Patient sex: F
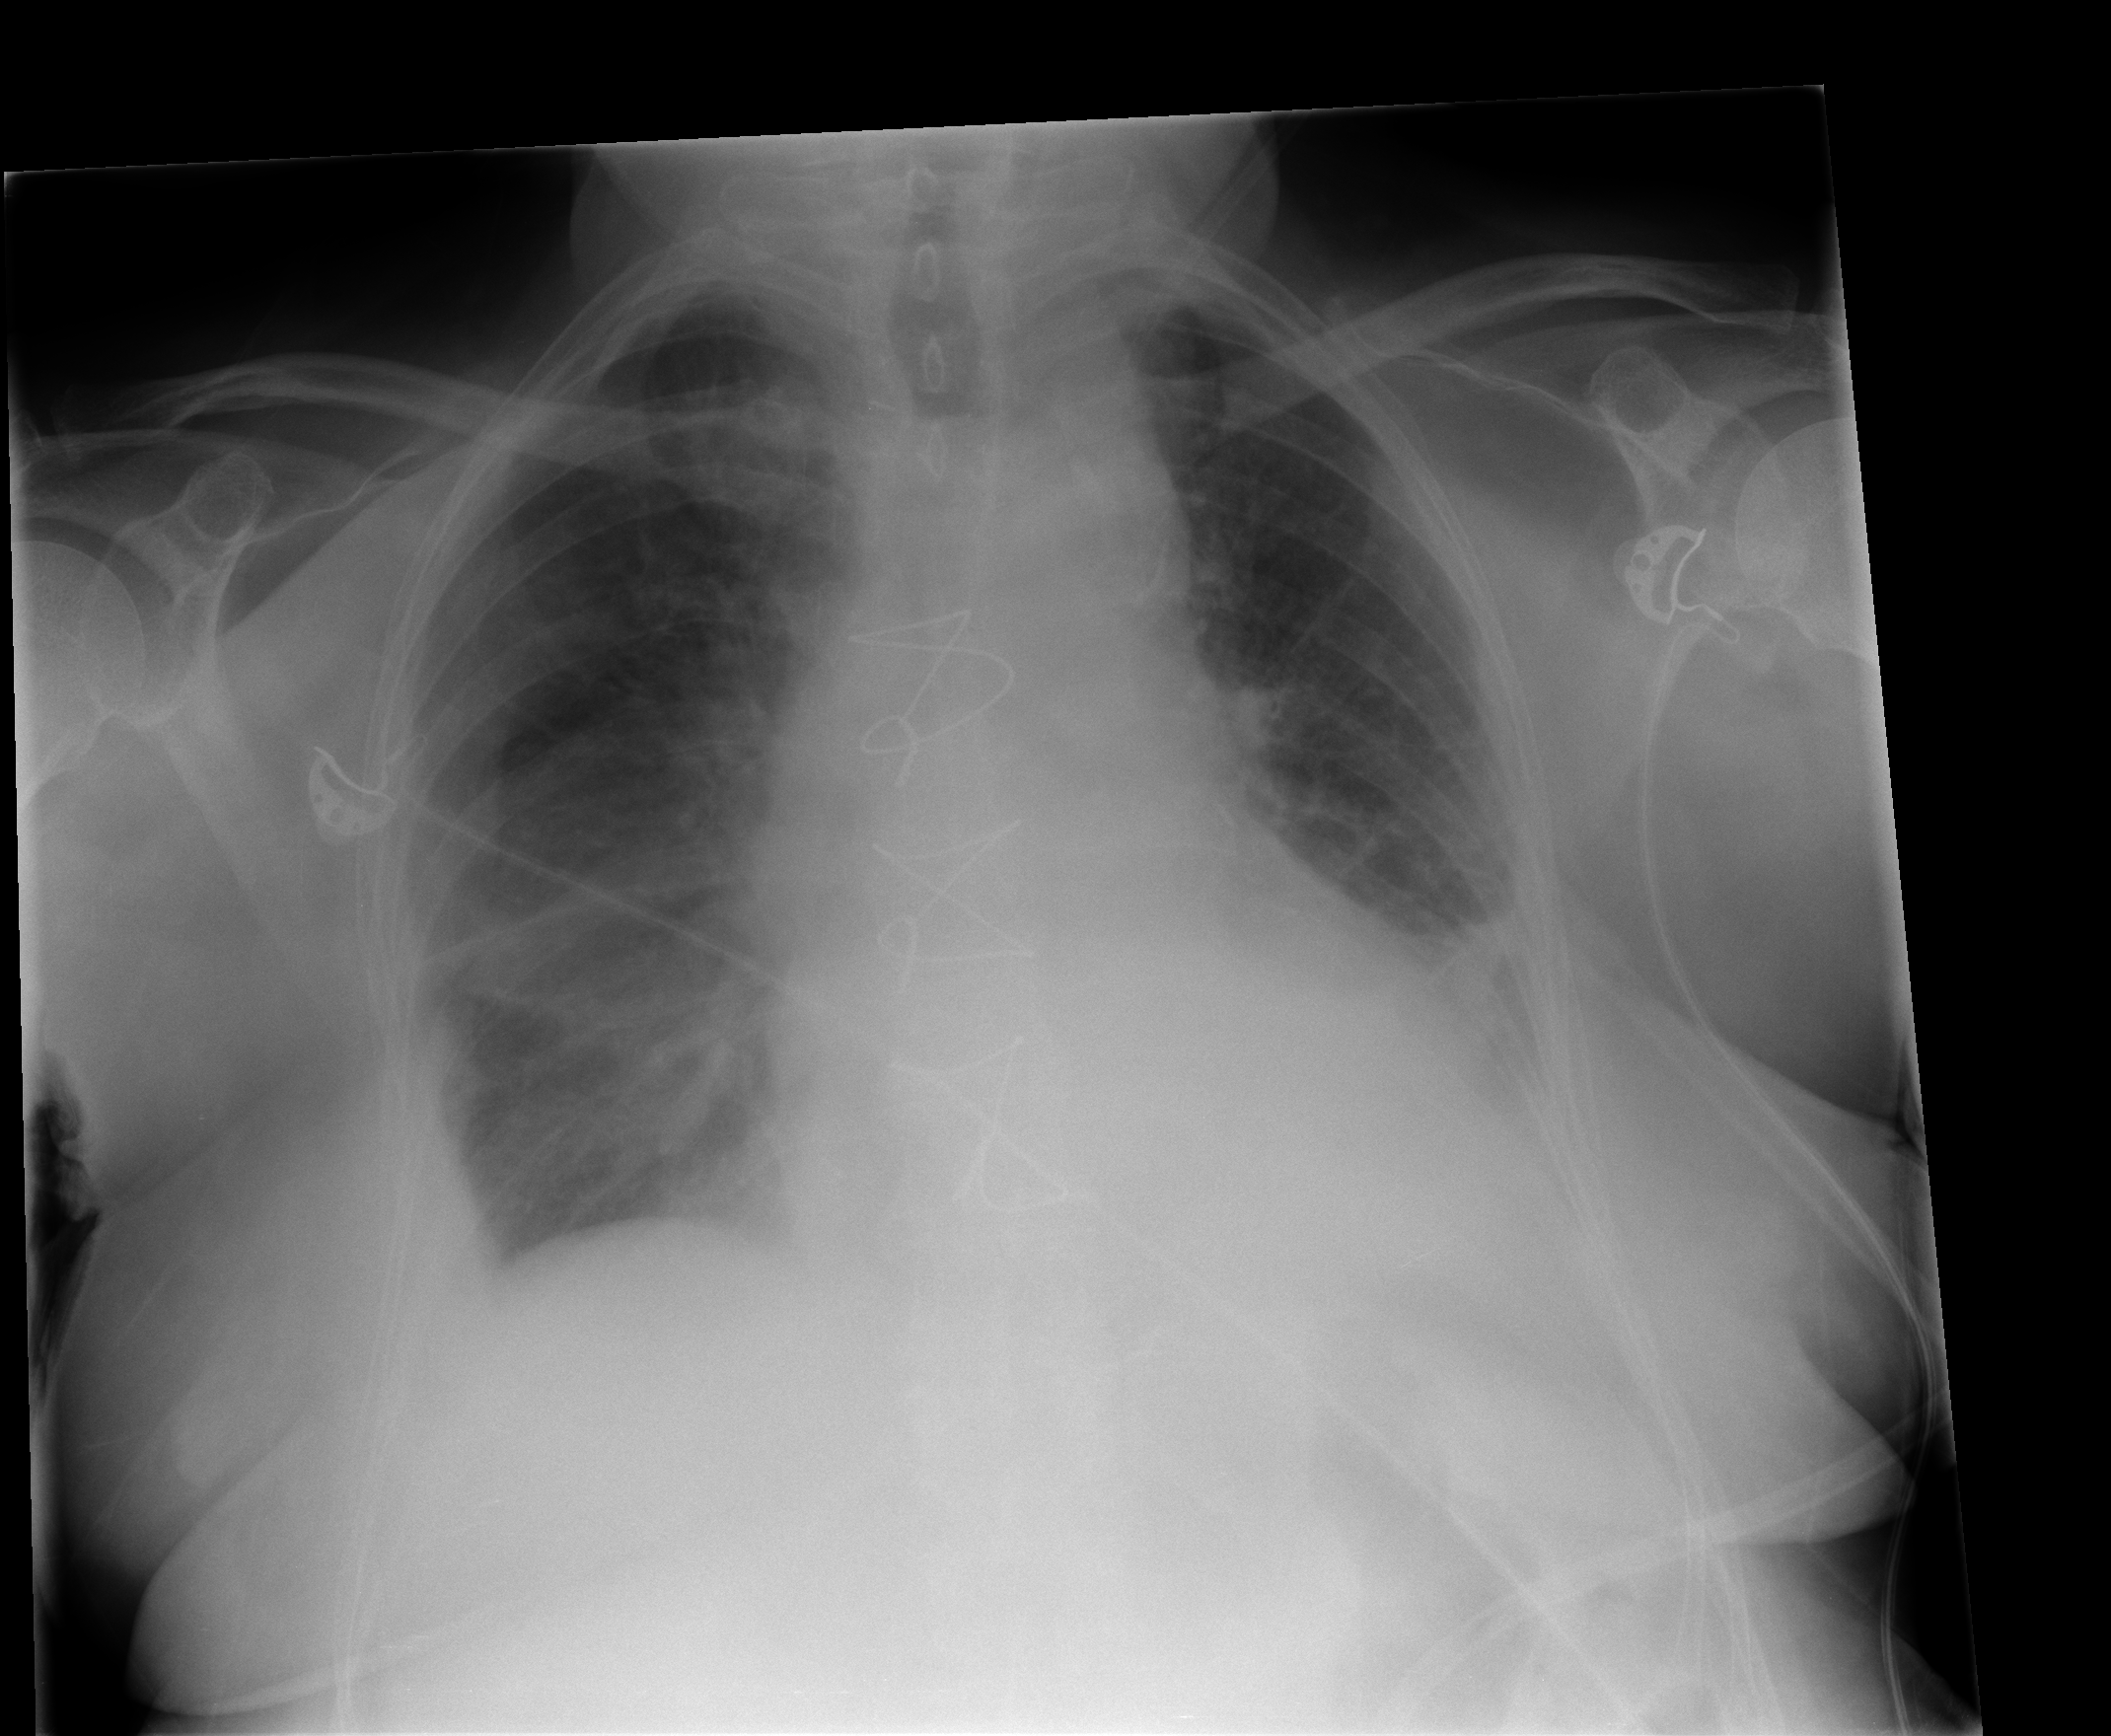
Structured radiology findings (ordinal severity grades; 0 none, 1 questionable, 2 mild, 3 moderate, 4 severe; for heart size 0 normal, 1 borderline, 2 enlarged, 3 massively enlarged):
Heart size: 0
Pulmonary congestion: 2
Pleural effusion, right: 2
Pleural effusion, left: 2
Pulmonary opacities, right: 0
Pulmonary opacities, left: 0
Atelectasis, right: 2
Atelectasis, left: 2